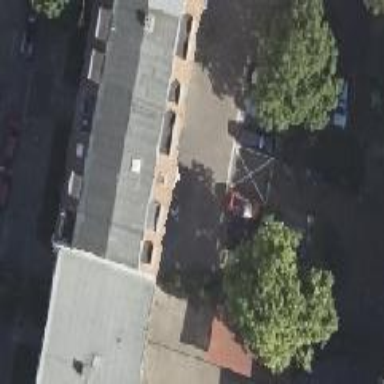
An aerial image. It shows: Residential building with unique double saltbox roof shape.